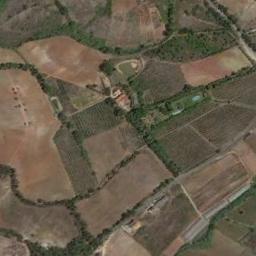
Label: terrace